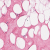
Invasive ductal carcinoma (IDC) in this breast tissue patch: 0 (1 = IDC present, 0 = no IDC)